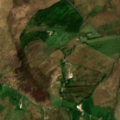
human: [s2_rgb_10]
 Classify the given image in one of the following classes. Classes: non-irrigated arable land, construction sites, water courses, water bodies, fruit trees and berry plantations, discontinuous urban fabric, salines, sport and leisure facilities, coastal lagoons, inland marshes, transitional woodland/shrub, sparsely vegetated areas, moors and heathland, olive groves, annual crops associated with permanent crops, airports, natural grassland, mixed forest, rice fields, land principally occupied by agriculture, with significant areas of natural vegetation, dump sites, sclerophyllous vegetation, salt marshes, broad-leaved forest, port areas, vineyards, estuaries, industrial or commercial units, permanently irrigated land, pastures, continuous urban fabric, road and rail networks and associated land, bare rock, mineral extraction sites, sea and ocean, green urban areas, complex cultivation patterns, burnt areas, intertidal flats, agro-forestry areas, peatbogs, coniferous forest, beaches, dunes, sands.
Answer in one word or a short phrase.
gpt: pastures, burnt areas, peatbogs